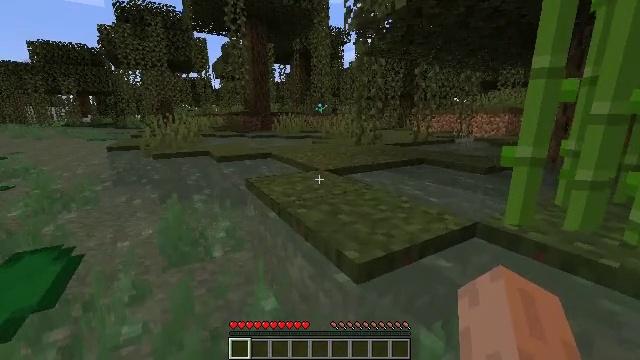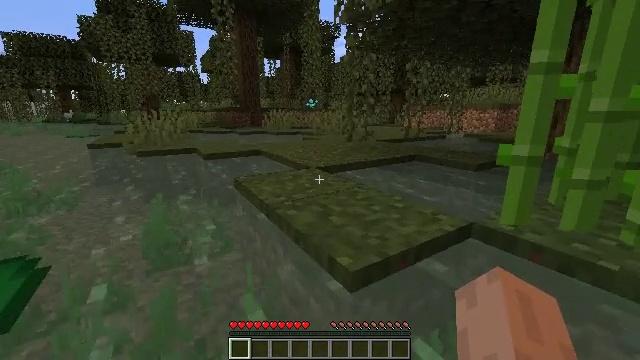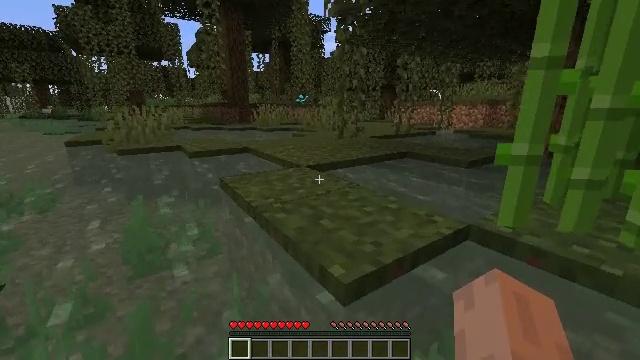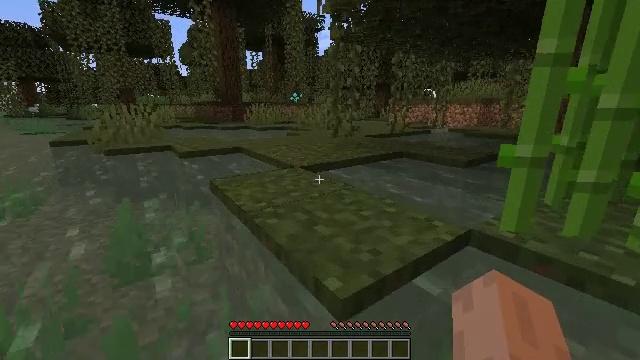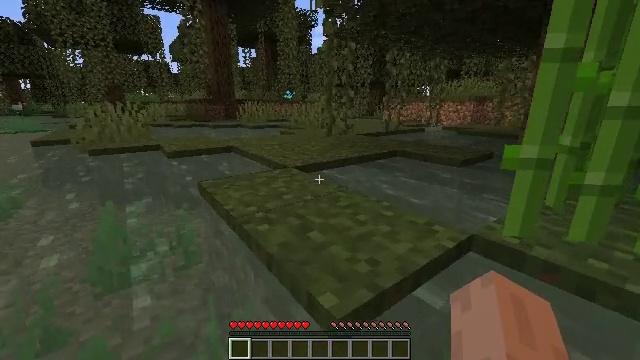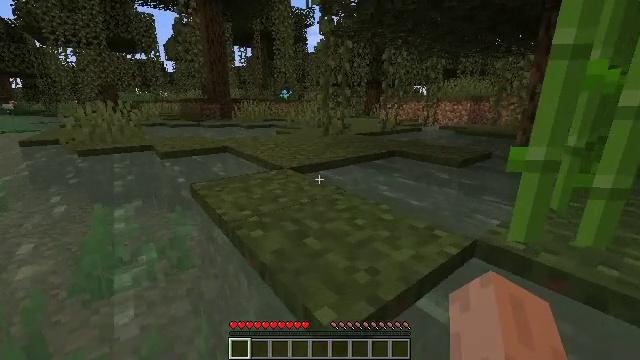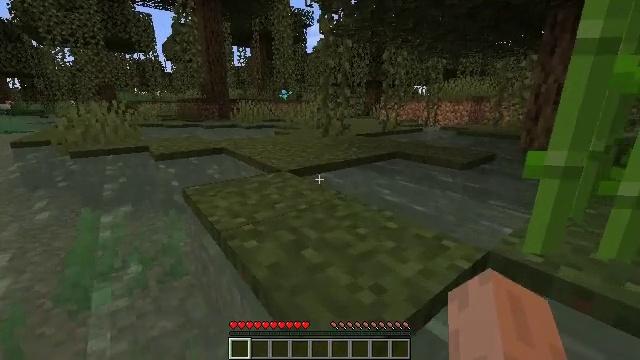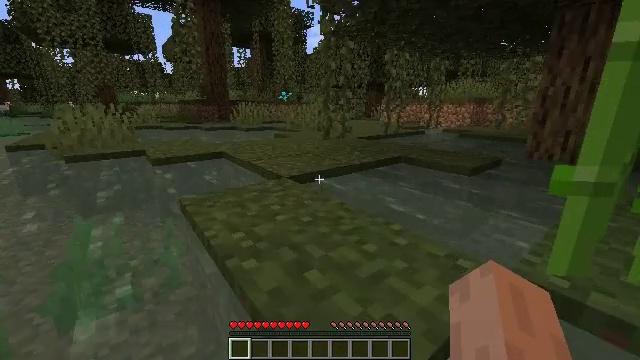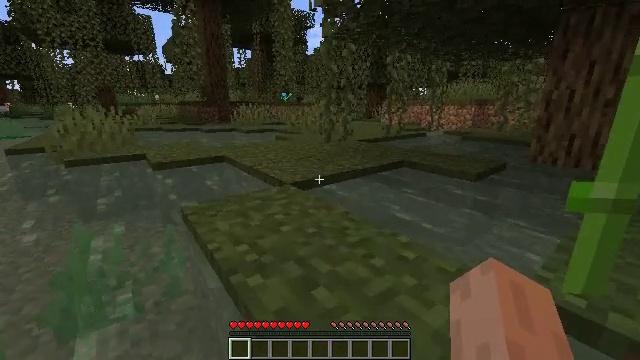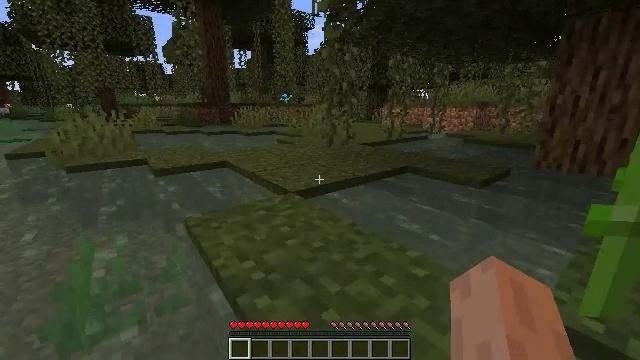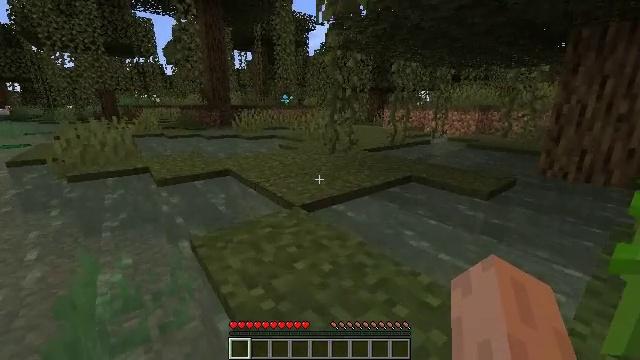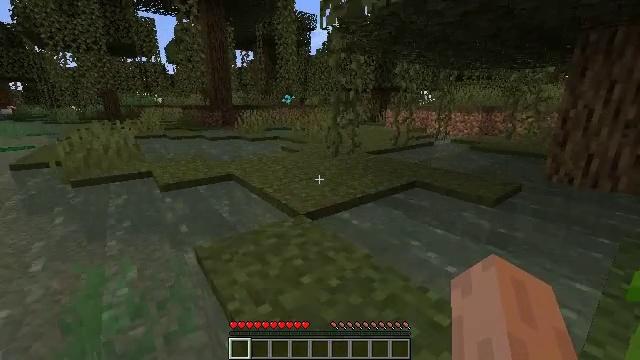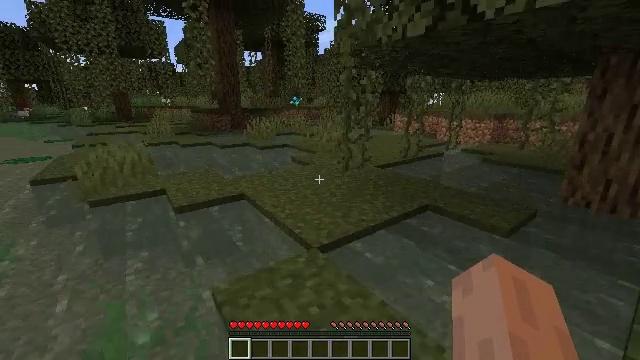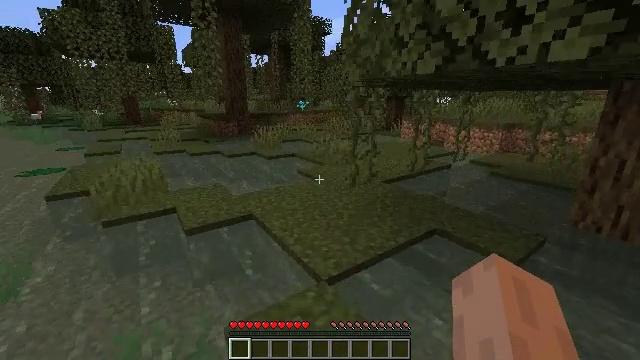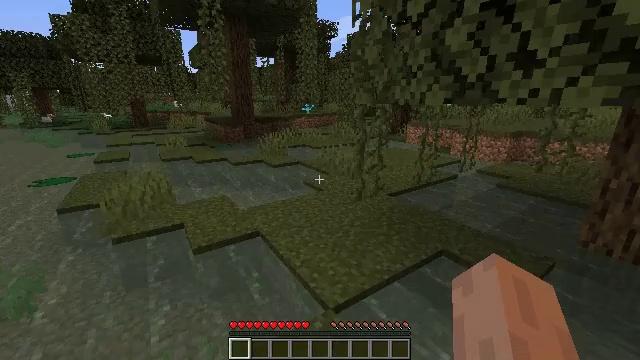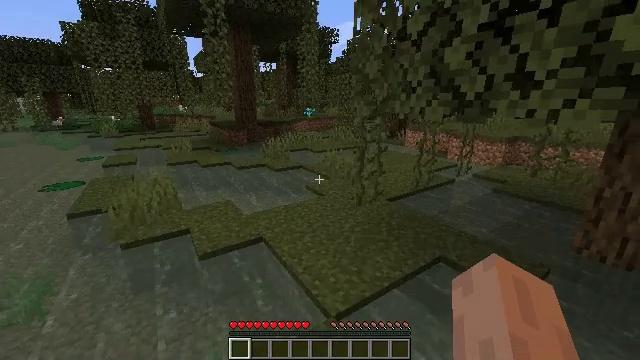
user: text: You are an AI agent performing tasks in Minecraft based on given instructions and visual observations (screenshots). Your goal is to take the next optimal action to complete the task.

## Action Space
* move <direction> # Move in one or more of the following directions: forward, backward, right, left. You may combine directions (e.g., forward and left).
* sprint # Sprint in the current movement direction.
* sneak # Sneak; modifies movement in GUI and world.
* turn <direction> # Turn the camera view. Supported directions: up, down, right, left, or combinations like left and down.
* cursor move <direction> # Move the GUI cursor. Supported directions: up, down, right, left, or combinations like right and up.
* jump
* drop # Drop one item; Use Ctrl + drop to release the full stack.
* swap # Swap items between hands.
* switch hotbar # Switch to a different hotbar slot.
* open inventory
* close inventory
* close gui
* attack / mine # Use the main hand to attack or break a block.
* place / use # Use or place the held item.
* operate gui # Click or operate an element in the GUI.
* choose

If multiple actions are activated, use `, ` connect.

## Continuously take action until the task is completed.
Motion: motion action
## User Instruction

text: Harvest the blue orchid and add it to your inventory.
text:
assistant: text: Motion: move forward, sprint, turn right
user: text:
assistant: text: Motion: move forward, sprint, turn right
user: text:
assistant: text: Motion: move forward, sprint, turn right
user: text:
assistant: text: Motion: move forward, sprint, turn right
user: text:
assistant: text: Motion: move forward, sprint
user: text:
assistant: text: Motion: move forward, sprint, jump
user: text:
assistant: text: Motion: move forward, sprint, jump
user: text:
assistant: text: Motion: move forward, sprint, jump
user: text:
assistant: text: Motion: move forward, sprint, jump
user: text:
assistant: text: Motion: move forward, sprint, jump
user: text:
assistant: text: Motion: move forward, sprint, jump
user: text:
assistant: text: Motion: move forward, sprint, turn left, jump
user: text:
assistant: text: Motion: move forward, sprint, turn left, jump
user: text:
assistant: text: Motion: move forward, sprint, turn left, jump
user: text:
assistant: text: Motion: move forward, sprint, jump
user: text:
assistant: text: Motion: move forward, sprint, jump
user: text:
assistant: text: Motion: move forward, sprint, jump
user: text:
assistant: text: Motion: move forward, sprint, jump
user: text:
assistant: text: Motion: move forward, sprint, jump
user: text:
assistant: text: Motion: move forward, sprint
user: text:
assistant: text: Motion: move forward, sprint
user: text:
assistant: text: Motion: move forward, sprint
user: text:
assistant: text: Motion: move forward, sprint
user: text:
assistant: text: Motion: move forward, sprint
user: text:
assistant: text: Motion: move forward, sprint
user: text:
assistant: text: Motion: move forward, sprint
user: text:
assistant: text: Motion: move forward, sprint
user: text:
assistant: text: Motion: move forward, sprint, turn right
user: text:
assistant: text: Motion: move forward, sprint, turn right
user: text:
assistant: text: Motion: move forward, sprint, turn right